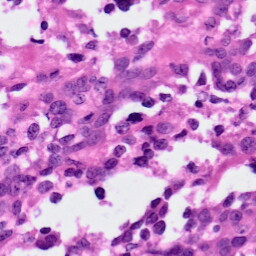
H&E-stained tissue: Ovarian